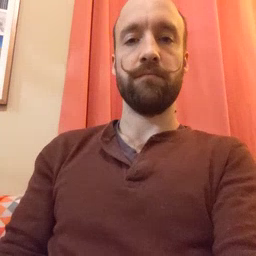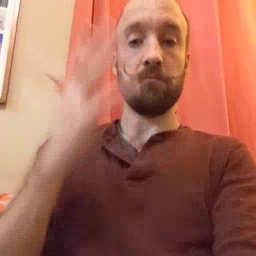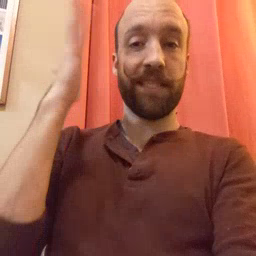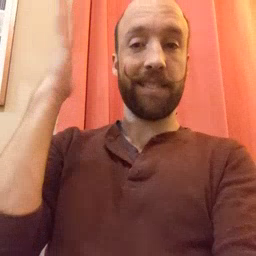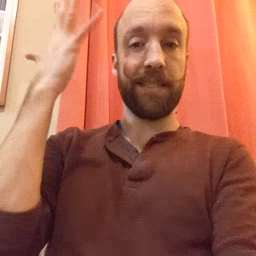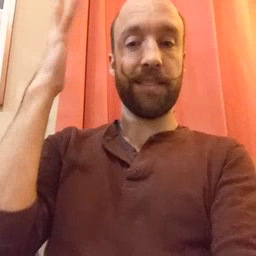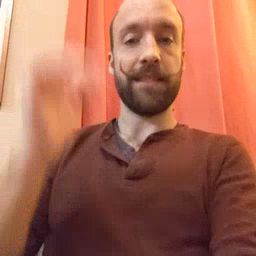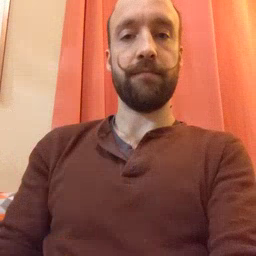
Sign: tree